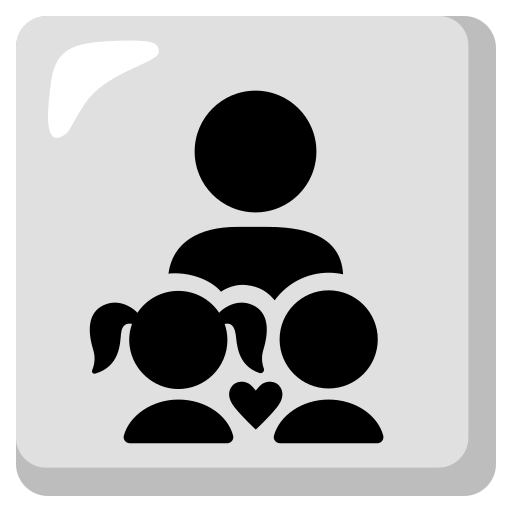
Emoji: 👨‍👧‍👦